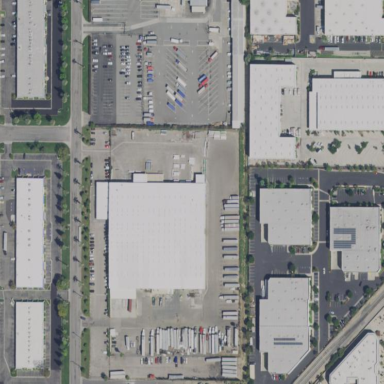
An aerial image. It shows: Commercial area.